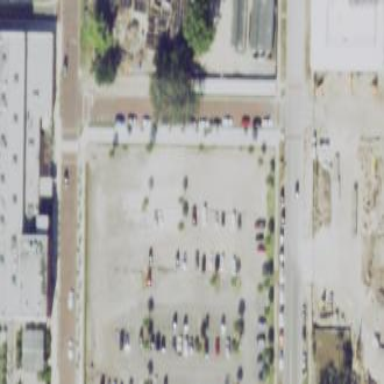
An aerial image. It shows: Commercial area located in city block.